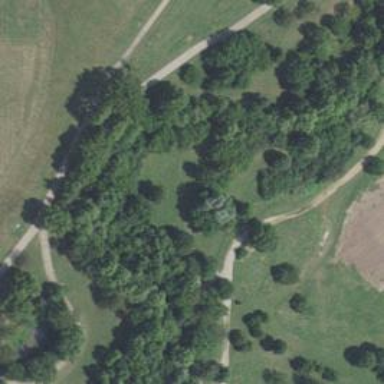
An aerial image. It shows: Disc golf hole.